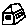
Label: house